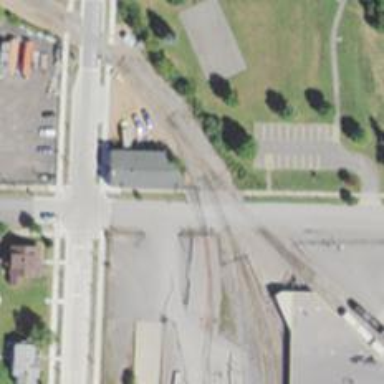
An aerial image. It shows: Railway crossing.